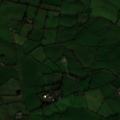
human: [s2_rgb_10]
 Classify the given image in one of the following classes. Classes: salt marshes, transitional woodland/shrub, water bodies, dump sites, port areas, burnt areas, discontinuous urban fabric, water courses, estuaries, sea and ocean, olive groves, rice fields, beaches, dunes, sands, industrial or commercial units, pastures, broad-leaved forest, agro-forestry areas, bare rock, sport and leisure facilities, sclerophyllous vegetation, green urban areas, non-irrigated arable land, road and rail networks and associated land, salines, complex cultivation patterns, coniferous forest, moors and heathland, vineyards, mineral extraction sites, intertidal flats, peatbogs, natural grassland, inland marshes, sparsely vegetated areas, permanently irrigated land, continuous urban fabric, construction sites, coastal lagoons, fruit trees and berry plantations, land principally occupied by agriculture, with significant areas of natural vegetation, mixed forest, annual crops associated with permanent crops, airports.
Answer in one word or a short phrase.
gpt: pastures